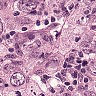
Metastatic tissue present: yes